Interaction volume radius: 5 \u00c5
Interaction volume height: 35 \u00c5
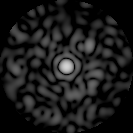
Disorder parameter: 0.8399